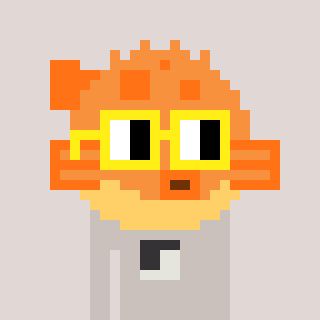
a pixel art character with square yellow glasses, a pufferfish-shaped head and a foggrey-colored body on a warm background